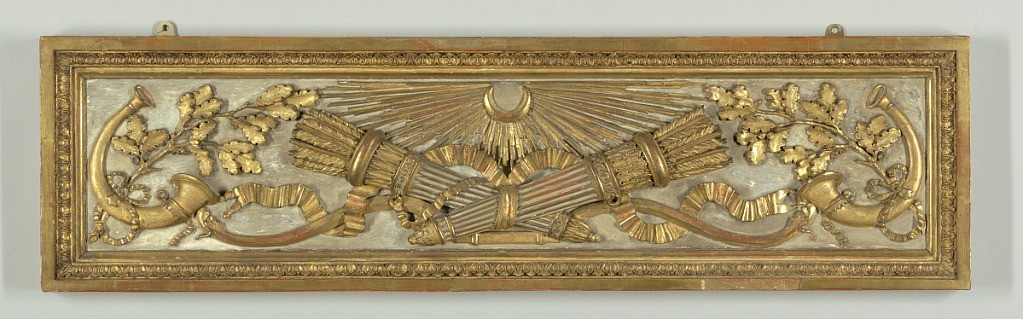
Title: Panel
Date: ca. 1780
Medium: wood, gold
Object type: panel
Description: In center, above, a crescent moon with a semi-elliptical surrounding of rays; below crossed quivers with arrovws, a bow, and intertwined ribbon. At each a hunting horn with an oak branch. In the style of Couvet.